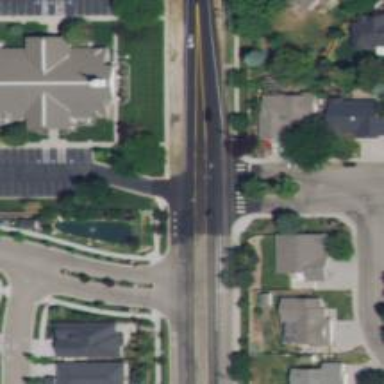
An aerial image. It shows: Marked road crossing.